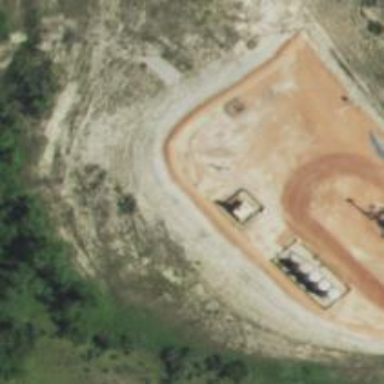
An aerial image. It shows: Storage tank with man-made structure.